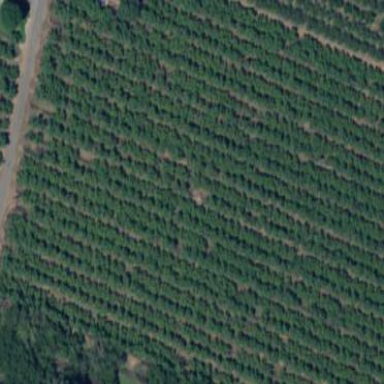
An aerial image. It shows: Orchard.